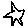
Label: star